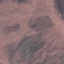
Label: HerbaceousVegetation